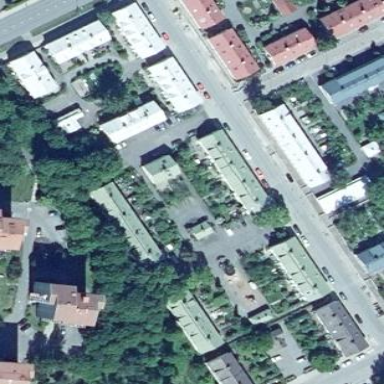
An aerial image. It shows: Urban residential area.